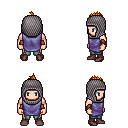
a pixel art fantasy rpg character, male body template, human, light skin, chain tabard jacket, teal pants, dark blonde mohawk hairstyle, chain hood, leather bracers, maroon shoes, four views (front, back, left, right), 2x2 character sprite sheet, small pixel art, hard edges, no anti-aliasing